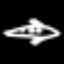
Label: airplane